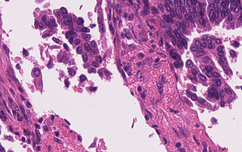
Tumor epithelial tissue: yes
Tumor-associated stroma tissue: yes
Normal tissue: no